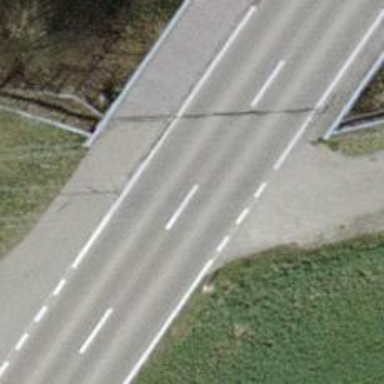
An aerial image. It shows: Primary highway with separate asphalt sidewalk.